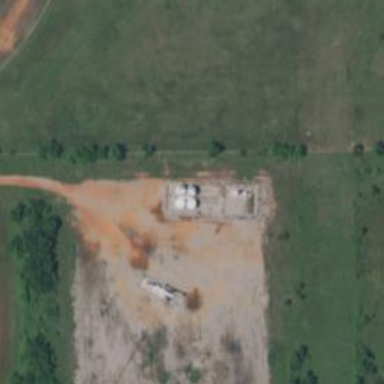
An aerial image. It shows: Storage tank that is man-made.